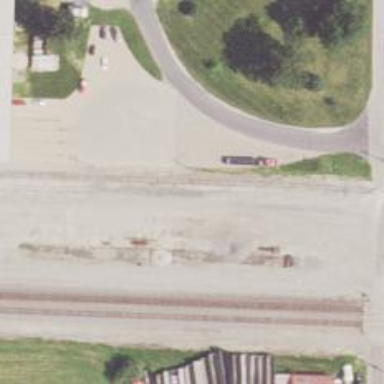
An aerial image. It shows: Railway siding with rails.